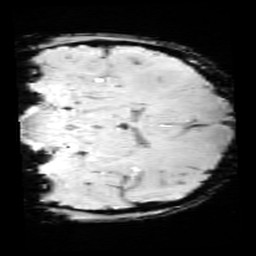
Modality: SWI
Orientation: coronal
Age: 12
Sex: male
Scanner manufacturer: siemens
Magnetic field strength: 3 T
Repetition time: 0.027 s
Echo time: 0.02 s